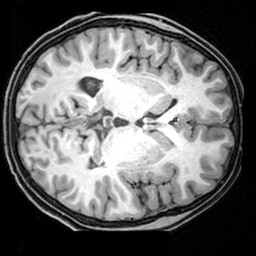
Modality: T1w
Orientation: axial
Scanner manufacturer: siemens
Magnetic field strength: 3 T
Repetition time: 1.9 s
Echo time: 0.00397 s